Question: I want to read several Elements for a user using Hibernate.
These are my tables in the database:

And this is the code of my user class:
'''
@Entity
@Table(name="users")
public class User
{
@Id
@GeneratedValue
@Column(name="user_id")
private int id;
@ManyToMany(fetch=FetchType.EAGER, cascade = CascadeType.ALL)
@JoinTable(name="mapping",
joinColumns=@JoinColumn(name="user_id"),
inverseJoinColumns=@JoinColumn(name="element_id")
)
private Set<Element> elements;
'''
It is an unidirectional mapping. So there is no 'users'-field in my elements-class.
If I try to read a user, I only get the first element of the mapping. Insert and update works fine.
Any ideas?? Thanks!
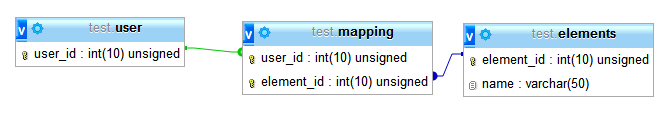
Answer: Oh hell I'm so stupid!
In the dao which I use to load my entities, i had the following restriction:
'''
criteria.setMaxResults(1);
'''
I wanted to load only one entity out of the database.
I didn't know how hibernate works.
Now, I figured out, that this restriction causes hibernate to get only one Row of the joined tables. So I got only one element in the list of my entity.
Deleting this single line fixed my problem! Now, the query of the dao returns a list of multiple, identical objects. And I only have to choose the first one.